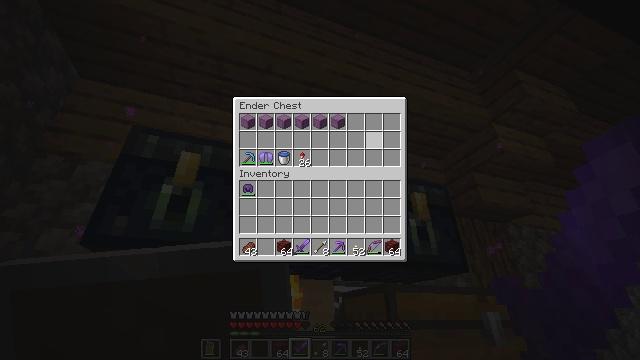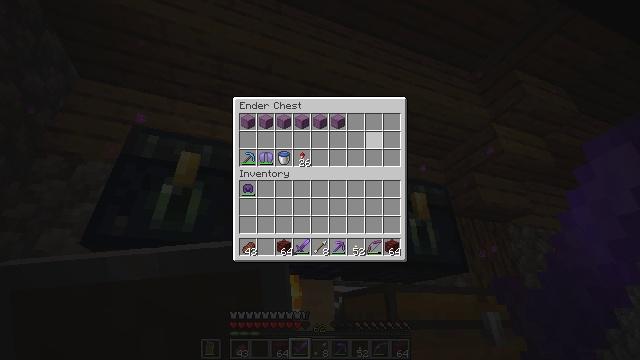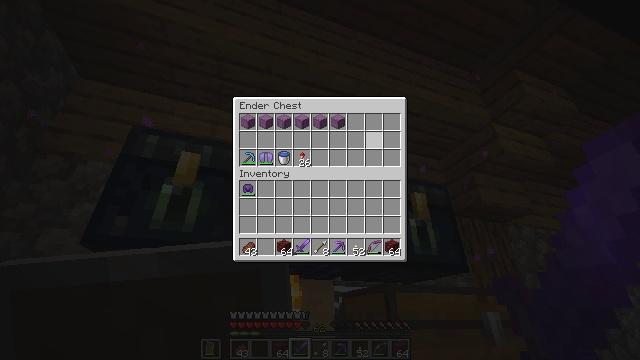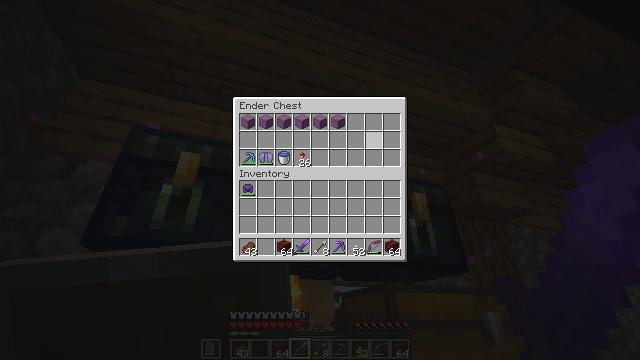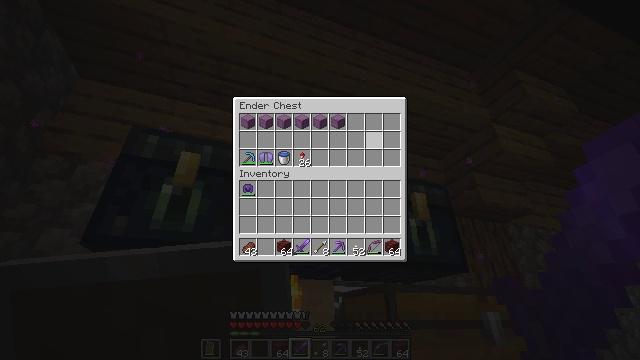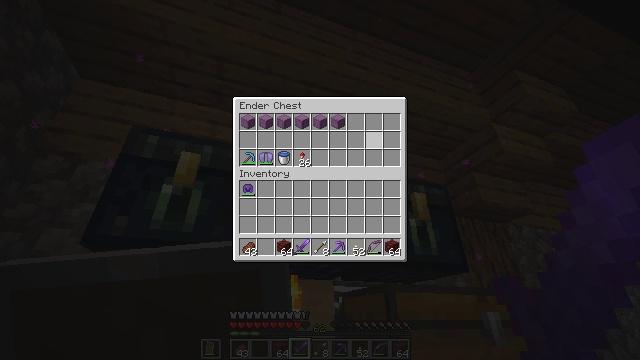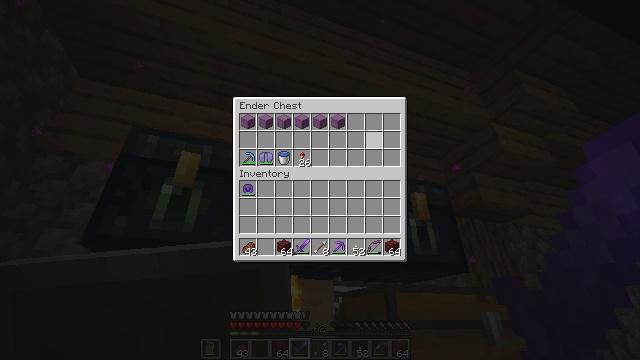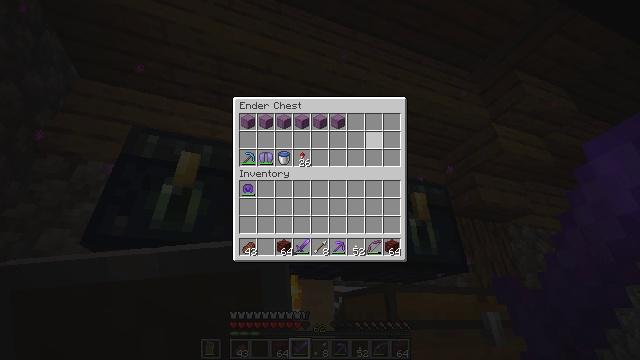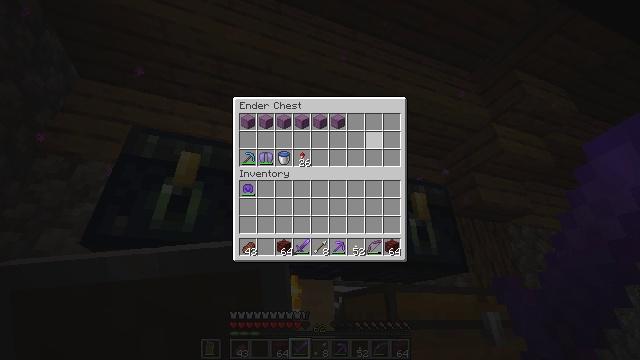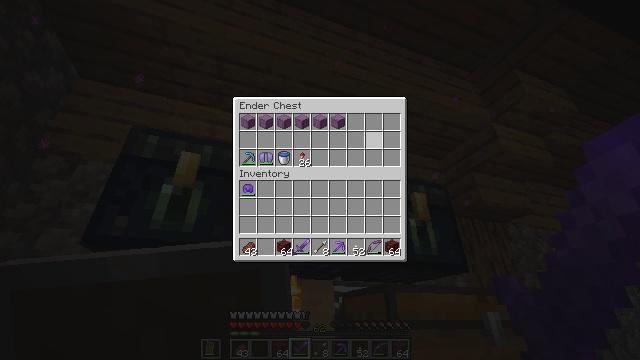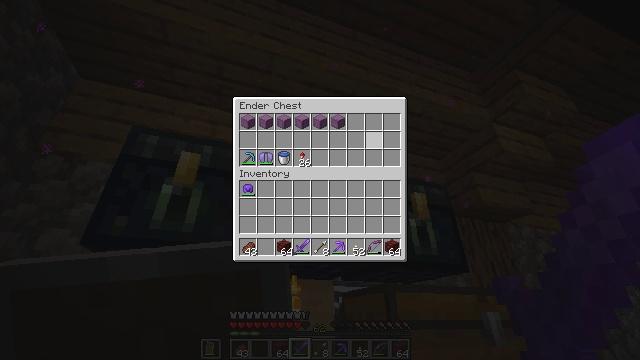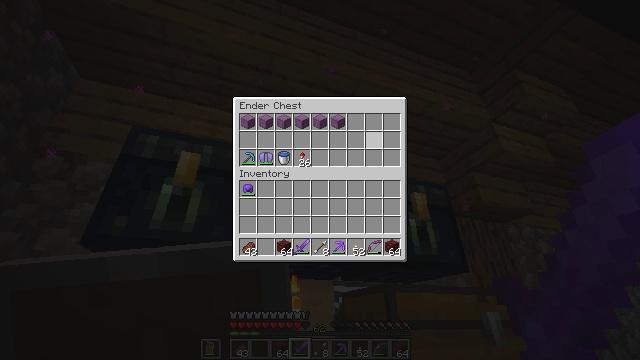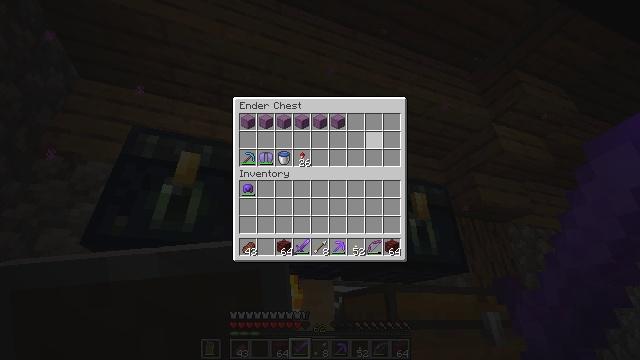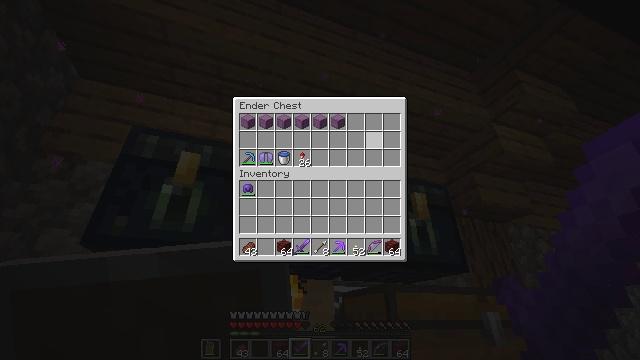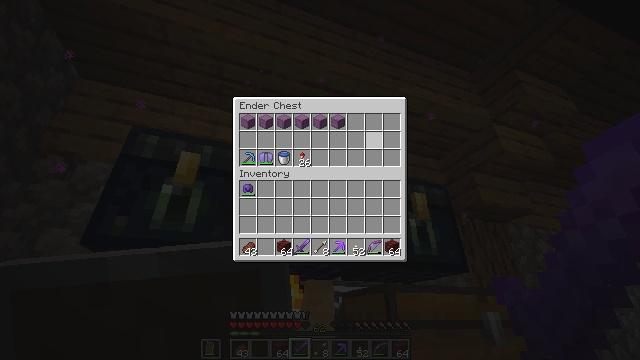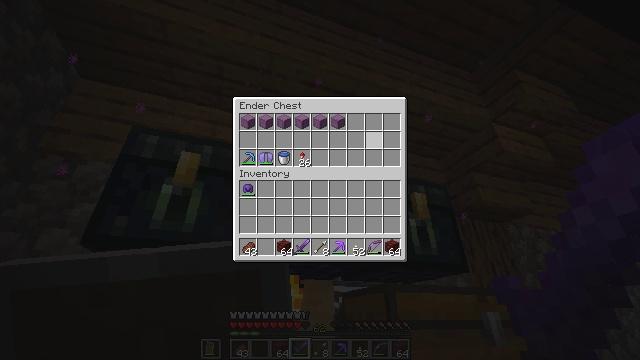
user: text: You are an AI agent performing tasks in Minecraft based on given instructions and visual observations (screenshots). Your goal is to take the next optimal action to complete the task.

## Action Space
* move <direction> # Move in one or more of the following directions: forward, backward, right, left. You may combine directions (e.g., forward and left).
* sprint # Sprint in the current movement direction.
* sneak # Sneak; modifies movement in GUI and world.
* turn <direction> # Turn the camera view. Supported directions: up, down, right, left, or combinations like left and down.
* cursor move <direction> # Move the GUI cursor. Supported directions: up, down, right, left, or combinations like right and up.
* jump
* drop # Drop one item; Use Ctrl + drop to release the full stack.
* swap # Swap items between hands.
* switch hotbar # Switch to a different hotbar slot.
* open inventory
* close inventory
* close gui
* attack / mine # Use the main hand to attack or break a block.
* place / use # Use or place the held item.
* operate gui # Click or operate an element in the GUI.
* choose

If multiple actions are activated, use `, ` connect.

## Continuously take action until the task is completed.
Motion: motion action
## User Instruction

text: Retrieve the ender chest safely.
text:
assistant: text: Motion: no_op
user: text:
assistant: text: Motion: no_op
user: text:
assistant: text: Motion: no_op
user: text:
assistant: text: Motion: no_op
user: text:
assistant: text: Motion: no_op
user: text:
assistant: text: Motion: no_op
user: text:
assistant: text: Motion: no_op
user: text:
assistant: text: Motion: no_op
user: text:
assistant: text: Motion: no_op
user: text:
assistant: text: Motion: no_op
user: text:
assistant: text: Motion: no_op
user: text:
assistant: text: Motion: no_op
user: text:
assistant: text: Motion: no_op
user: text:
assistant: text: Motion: no_op
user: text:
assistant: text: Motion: no_op
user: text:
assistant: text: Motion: no_op
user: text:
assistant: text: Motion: no_op
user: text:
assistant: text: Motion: no_op
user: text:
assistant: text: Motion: no_op
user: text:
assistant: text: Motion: no_op
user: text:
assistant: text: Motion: no_op
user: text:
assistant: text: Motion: no_op
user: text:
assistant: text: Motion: no_op
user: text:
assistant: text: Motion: no_op
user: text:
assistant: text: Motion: no_op
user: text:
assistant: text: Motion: no_op
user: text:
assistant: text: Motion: no_op
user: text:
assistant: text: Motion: no_op
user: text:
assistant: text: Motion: no_op
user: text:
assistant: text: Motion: no_op